Aerial crown-view tile of a tropical tree (Barro Colorado Island, Panama), acquired 20250217:
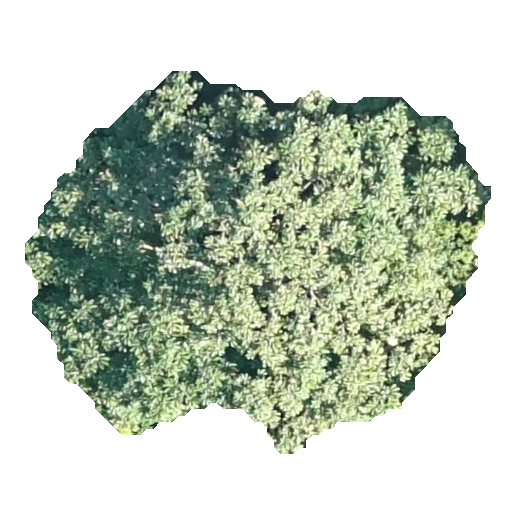
Species: Cecropia insignis
GBIF accepted scientific name: Cecropia insignis
Crown area: 187.137 m²